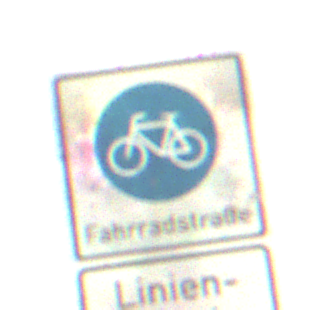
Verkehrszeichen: BeginnFahrradstrasse
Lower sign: BesondereFahrzeugeUndTransportgueter2
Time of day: MorningAfternoon
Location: Outdoor (Beach)
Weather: PartlyCloudy
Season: NotSpecified
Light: Natural